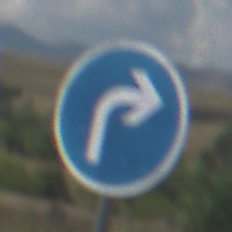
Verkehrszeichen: VorgeschriebeneFahrtrichtungRechts
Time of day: Midday
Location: Outdoor (Nature)
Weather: PartlyCloudy
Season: Autumn
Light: Natural